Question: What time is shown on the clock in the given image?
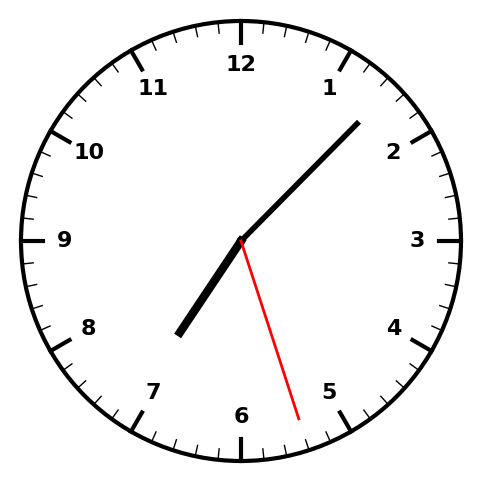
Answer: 07:07:27